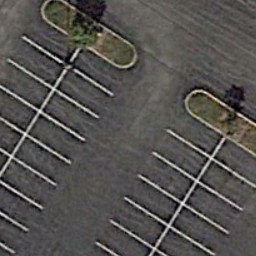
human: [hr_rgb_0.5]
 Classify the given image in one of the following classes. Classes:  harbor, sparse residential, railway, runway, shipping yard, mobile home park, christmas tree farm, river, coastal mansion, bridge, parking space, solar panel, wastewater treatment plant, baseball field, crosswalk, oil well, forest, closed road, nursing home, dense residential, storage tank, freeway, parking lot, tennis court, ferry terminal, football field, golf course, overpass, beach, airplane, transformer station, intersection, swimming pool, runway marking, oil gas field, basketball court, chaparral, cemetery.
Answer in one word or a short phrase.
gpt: parking space